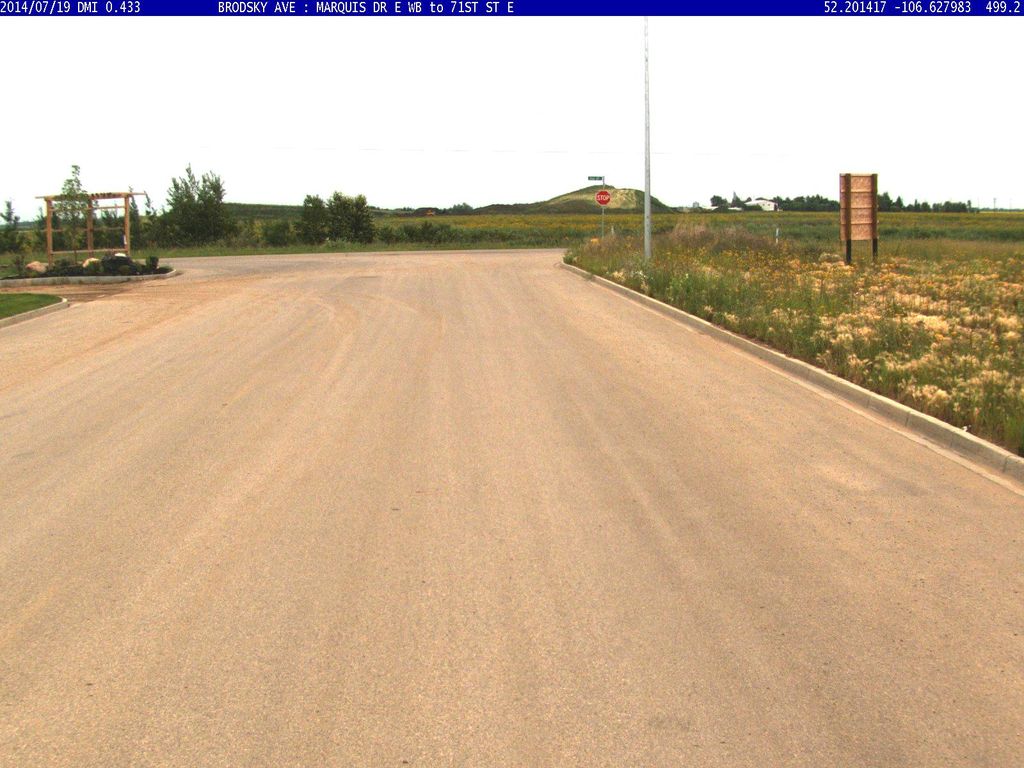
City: saskatoon